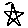
Label: star